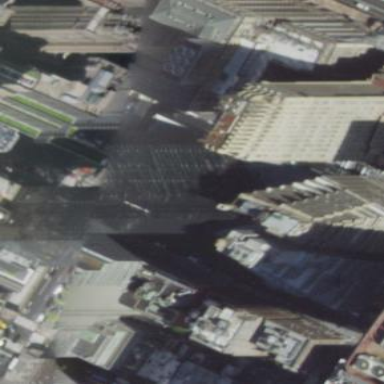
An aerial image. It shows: Black building part with flat concrete roof.